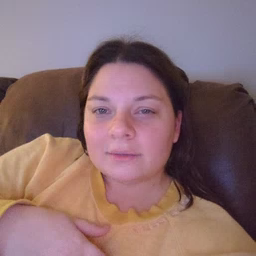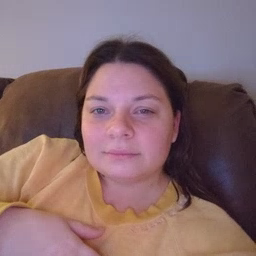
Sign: snack